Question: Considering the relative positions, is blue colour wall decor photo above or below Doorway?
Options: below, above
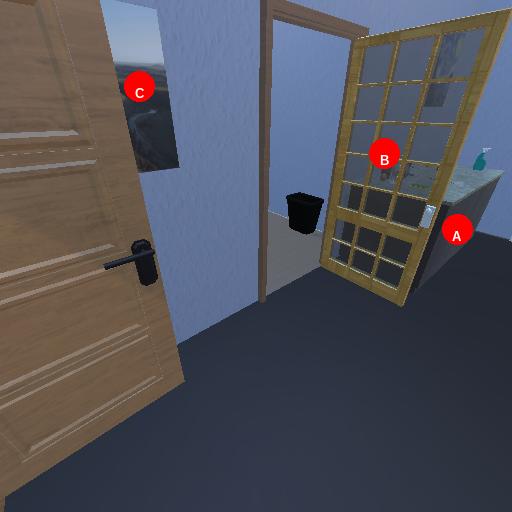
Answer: below